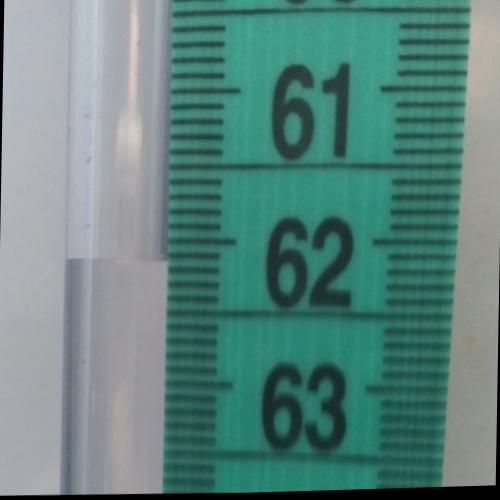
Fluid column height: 62.1 cm